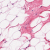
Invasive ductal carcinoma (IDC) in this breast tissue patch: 0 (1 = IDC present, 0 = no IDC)